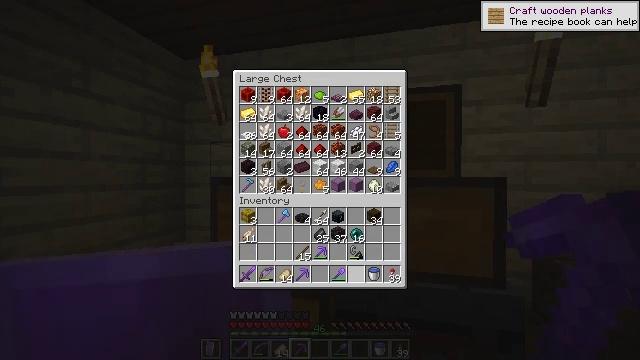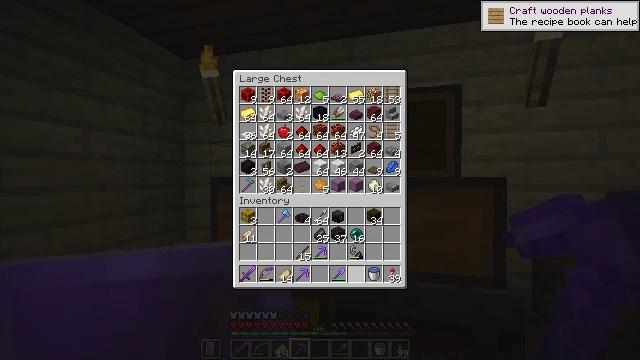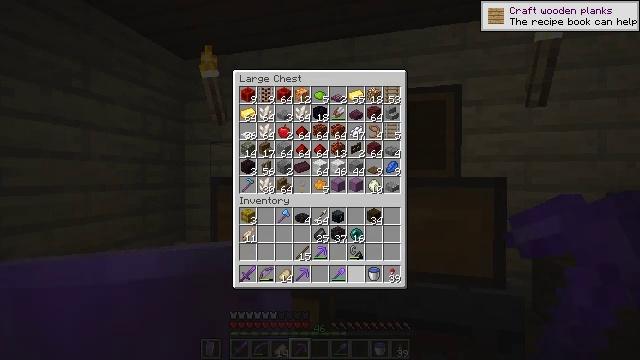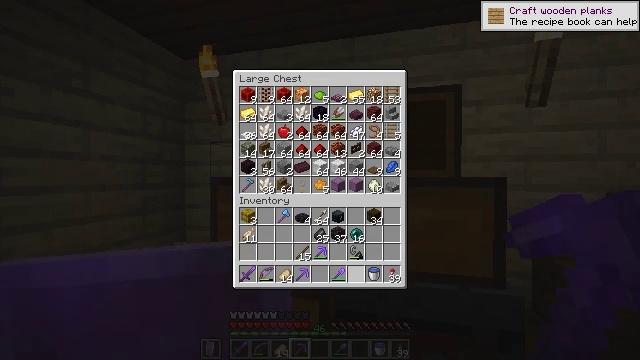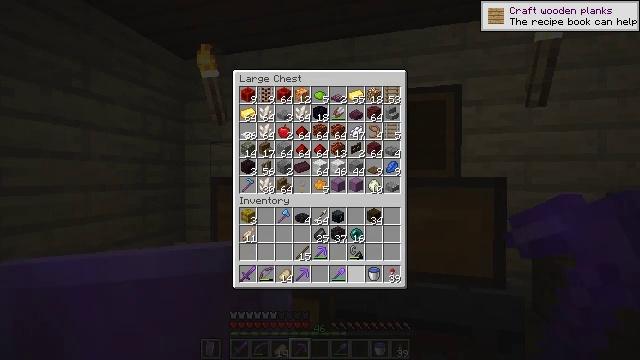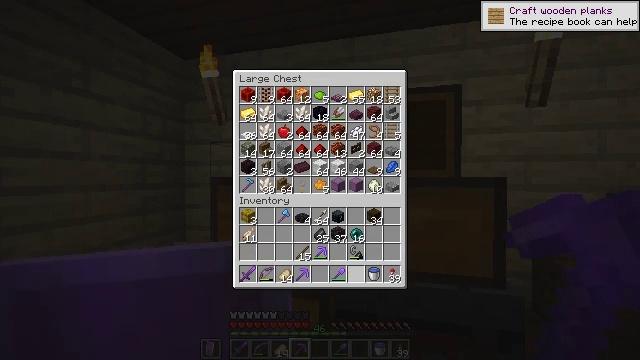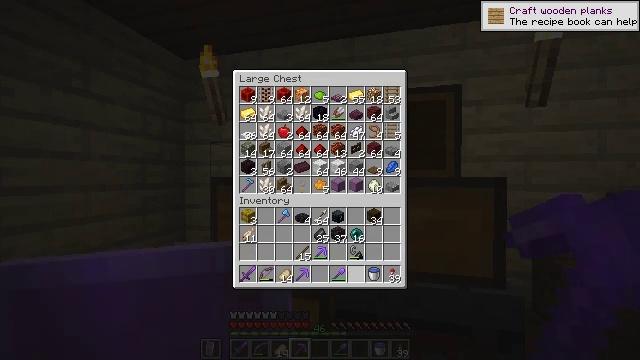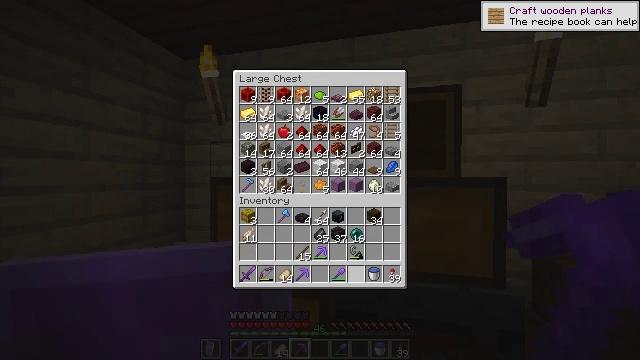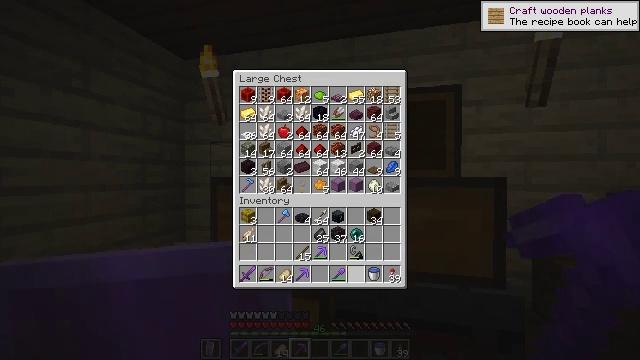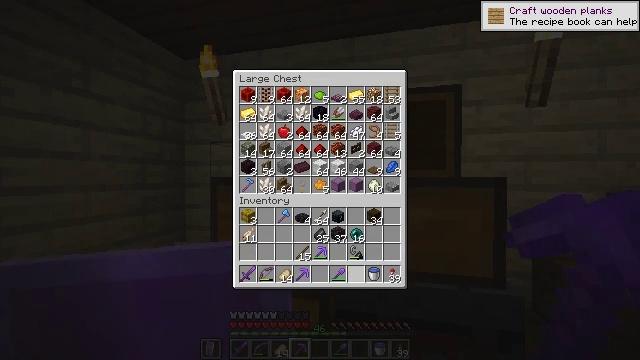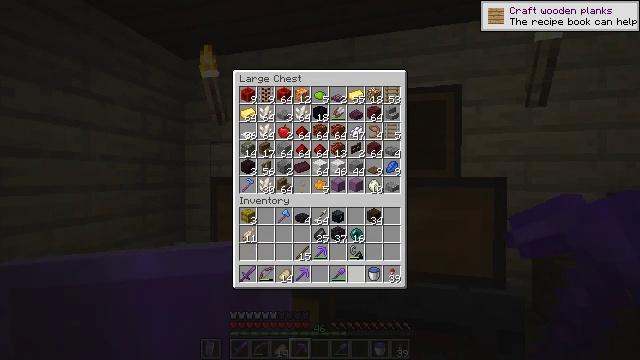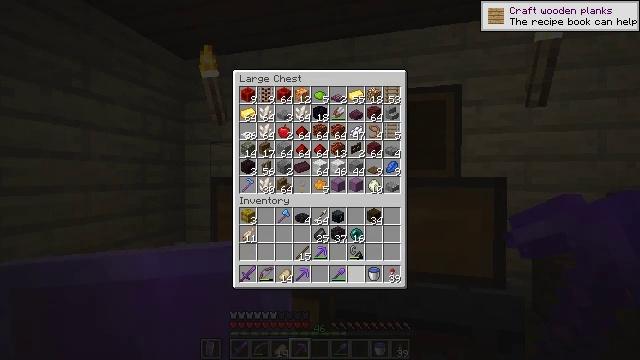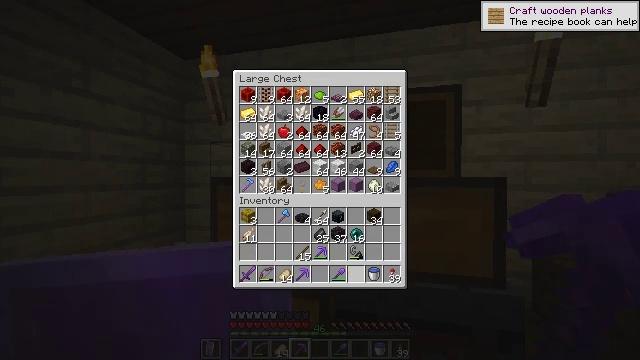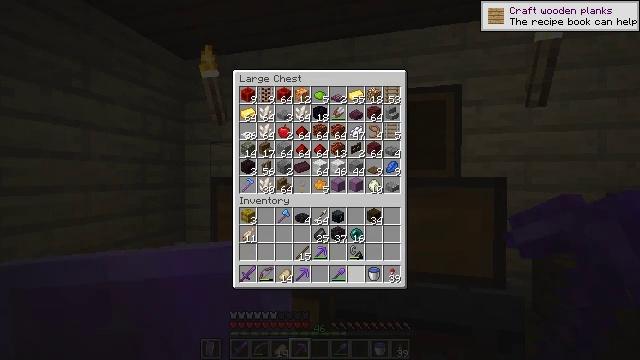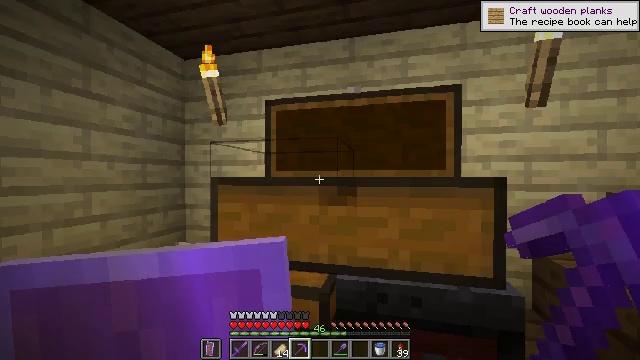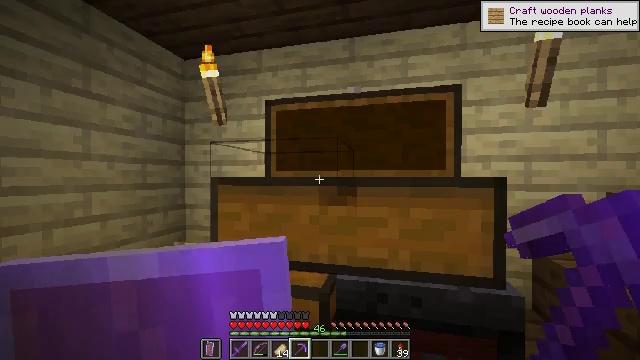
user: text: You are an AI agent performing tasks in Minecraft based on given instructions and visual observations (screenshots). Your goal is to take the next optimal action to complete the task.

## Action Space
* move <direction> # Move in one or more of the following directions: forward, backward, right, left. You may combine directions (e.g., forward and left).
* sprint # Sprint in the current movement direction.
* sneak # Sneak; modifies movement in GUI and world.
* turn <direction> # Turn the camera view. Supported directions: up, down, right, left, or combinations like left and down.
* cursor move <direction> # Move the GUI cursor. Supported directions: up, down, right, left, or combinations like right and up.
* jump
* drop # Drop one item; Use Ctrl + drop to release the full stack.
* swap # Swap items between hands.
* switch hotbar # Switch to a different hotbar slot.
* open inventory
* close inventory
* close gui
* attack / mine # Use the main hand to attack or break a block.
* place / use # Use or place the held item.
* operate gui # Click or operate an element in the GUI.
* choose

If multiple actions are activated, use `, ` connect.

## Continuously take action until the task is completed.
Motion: motion action
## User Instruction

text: Interact with the furnace to make netherite scrap.
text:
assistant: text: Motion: sneak, attack / mine
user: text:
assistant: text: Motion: sneak, attack / mine
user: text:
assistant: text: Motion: sneak, attack / mine
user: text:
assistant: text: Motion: sneak, attack / mine
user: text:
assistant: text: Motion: sneak, attack / mine
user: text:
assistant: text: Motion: sneak, attack / mine
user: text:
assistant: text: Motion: sneak, attack / mine
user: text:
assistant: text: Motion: sneak, attack / mine
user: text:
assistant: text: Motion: sneak, attack / mine
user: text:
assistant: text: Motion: attack / mine
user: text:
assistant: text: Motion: no_op
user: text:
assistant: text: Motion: no_op
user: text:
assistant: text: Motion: no_op
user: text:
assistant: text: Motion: no_op
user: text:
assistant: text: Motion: no_op
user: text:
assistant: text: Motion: turn right and down
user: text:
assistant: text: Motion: turn right and down
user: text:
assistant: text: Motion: turn right and down
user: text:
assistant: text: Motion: turn right and down
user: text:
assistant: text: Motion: no_op
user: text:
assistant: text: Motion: no_op
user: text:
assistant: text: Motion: move forward
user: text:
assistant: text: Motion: move forward
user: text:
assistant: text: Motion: move forward
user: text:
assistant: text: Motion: move forward
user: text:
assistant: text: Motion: move forward
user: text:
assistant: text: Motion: move forward and move right
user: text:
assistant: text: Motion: move forward and move right, turn left
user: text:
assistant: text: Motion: move forward and move right, turn left
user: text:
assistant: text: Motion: move forward and move right, turn left